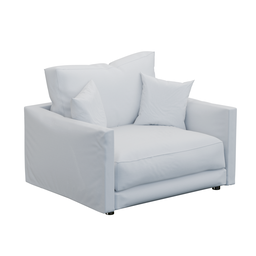
Label: furniture